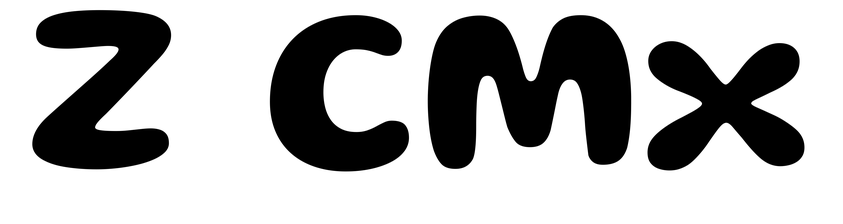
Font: Gluten_SemiBold